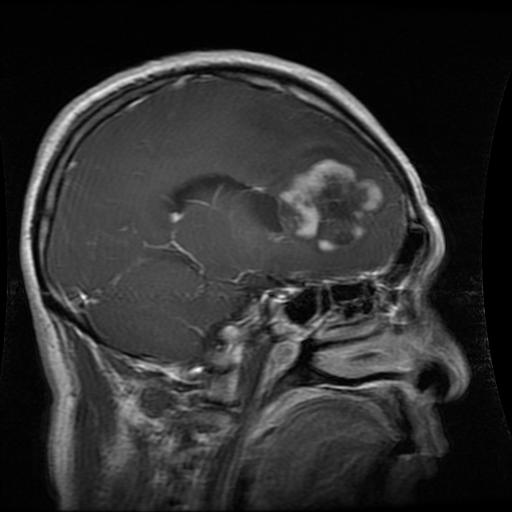
Label: glioma